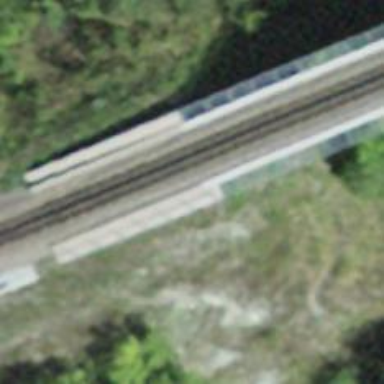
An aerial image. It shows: Narrow-gauge railway track with one electrified contact line.